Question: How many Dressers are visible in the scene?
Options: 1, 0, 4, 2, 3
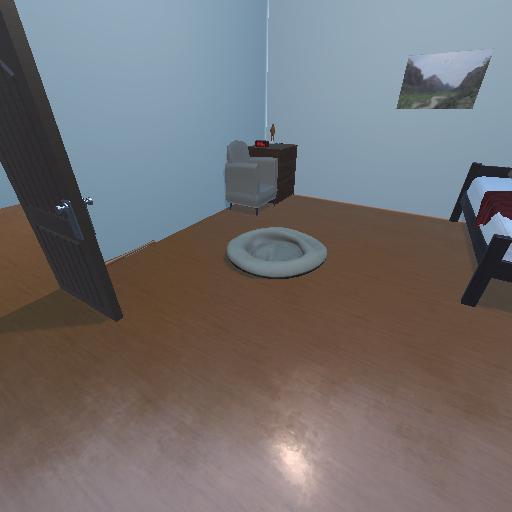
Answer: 1